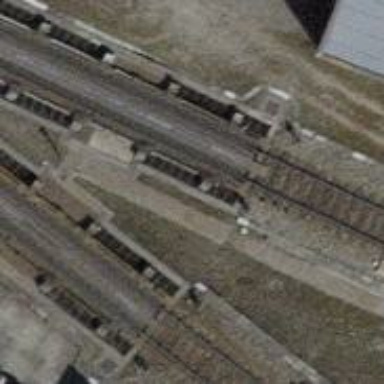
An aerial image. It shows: Railway yard with 1 track. It features beam retarder for controlling the speed of the trains.